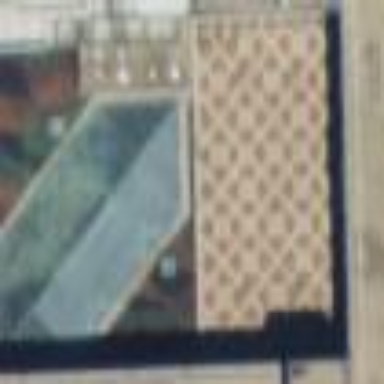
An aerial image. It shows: Building with grass roof.